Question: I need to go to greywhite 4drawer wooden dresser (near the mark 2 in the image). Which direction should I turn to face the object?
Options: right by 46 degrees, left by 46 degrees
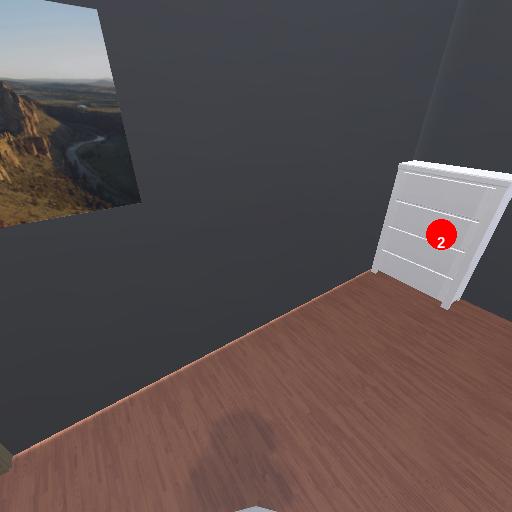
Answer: right by 46 degrees